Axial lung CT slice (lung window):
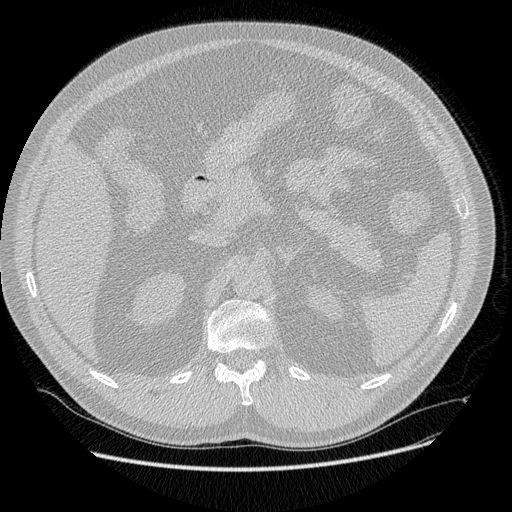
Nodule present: no